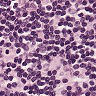
Metastatic tissue present: no